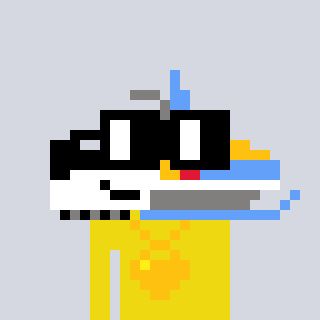
a pixel art character with square black glasses, a snowmobile-shaped head and a yellow-colored body on a cool background